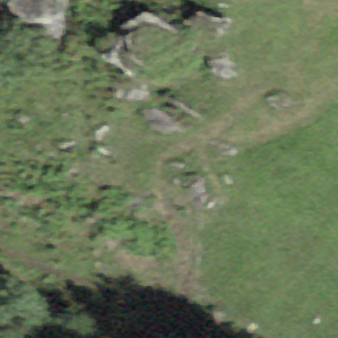
Label: bouldering_area